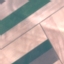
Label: AnnualCrop